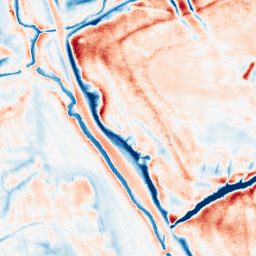
Category: classical
Decomposition family: uniform
Decomposition parameters: size: 20
Upsampling method: sinc_blackman
Upsampling parameters: scale: 2
kernel_size: 8
Upsampling scale: 2